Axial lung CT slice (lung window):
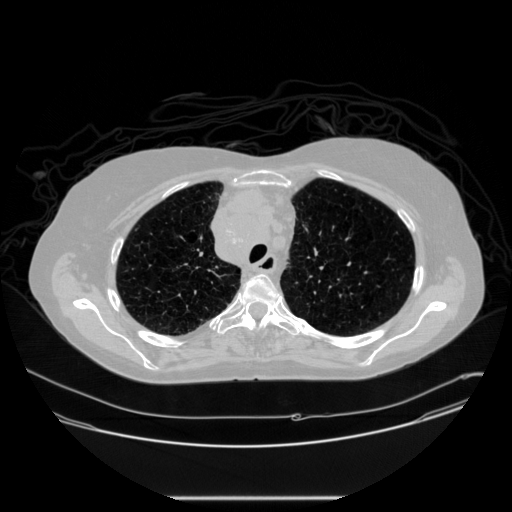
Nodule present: no